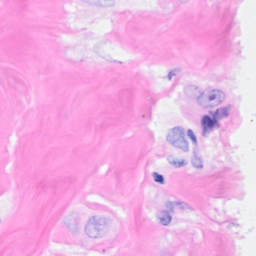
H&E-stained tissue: Breast